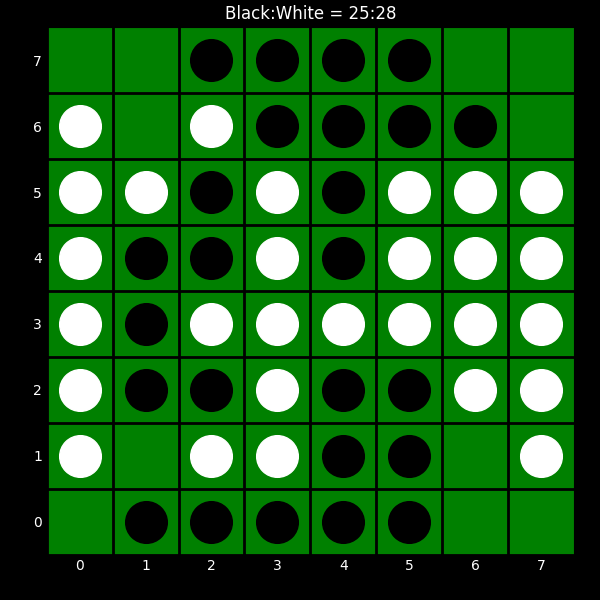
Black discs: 25
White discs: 28